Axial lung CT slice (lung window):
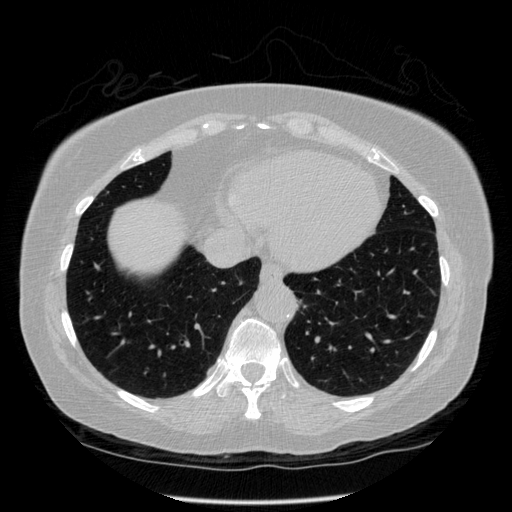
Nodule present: no